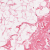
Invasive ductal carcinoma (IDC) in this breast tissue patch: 0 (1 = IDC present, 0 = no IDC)